Question: When "Other" is selected from the DDL all I want is for the textbox to appear. However it always displays instead of being hidden until called.

My view markup is:
'''
<div class="form-group">
@Html.LabelFor(model => model.SelectType, "Select Type", new { @class = "control-label col-md-5" })
<div class="col-md-1">
@Html.DropDownList("SelectType", null, new { @id = "Other" })
@Html.TextBoxFor(model => model.OtherSpecify, new { @id = "OtherSpecify" })
@Html.ValidationMessageFor(model => model.SelectType)
</div>
'''
I tried the following two javacript codes without any success
'''
<script>
document.addEventListener("DOMContentLoaded", function () {
$("SelectType").trigger("change");
})
$("#SelectType").on("change", function () {
if ($("#SelectType option:selected").val() == 3) {
$("#OtherSpecify").hide();
} else {
$("#OtherSpecify").show();
}
});
</script>
<script>
document.addEventListener("DOMContentLoaded", function () { $("SelectType").trigger("change");
})
$(function () {
$('.OtherSpecify').show();
$("Other").change(function () {
if ($(this).is(":selected")) {
$(this).parent().next().hide();
}
else {
$(this).parent().next().show();
}
});
})
</script>
'''
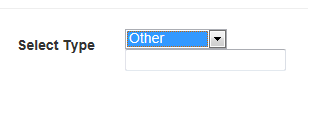
Answer: I have to adjust a few things to enable the Javascript to work. Firstly I seperated out my HTML helpers:
'''
<div class="form-group">
@Html.LabelFor(model => model.SelectType, "Select Type", new { @class = "control-label col-md-5" })
<div class="col-md-1">
@Html.DropDownList("SelectType", String.Empty)
@Html.ValidationMessageFor(model => model.SelectType)
</div>
</div>
<div class="form-group" id="OtherSpecifyFormGroup">
@Html.LabelFor(model => model.OtherSpecify, new { @class = "control-label col-md-4" })
<div class="col-md-4 sbchanged">
@Html.TextBoxFor(model => model.OtherSpecify)
@Html.ValidationMessageFor(model => model.OtherSpecify)
</div>
</div>
'''
Then wrote the following JavaScript code:
'''
<script>
$(document).ready(function () {
//this line fires no matter what
$("#OtherSpecifyFormGroup").hide();
$("#SelectType").change(function () {
var value = document.getElementById("SelectType").value;
if (value == "4") {
$("#OtherSpecifyFormGroup").show("highlight", { color: "#7FAAFF" }, 1000);
}
else {
$("#OtherSpecifyFormGroup").hide();
}
});
})
</script>
'''
I gave my form group for Other Specify an ID so that I could initially hid the textbox. Then declared the variable "value" as in my database the values that populate the DDL have SelectType Ids, therefore it wouldn't call "Other" as it wasn't recognised but as shown when the value "4" is called it works! The else ensures that if any other DDL value is selected then the textbox is hidden again.